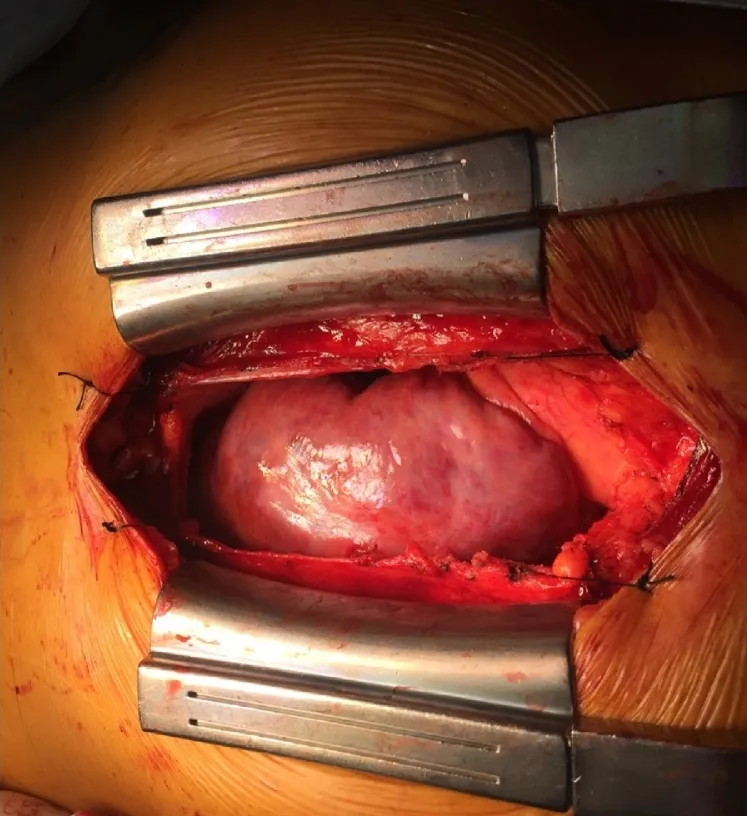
Tumor (asterisk) covering the surface of the right ventricle and right atrium. Aorta (black narrow).
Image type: medical_photograph (other_medical_photograph)